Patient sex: M
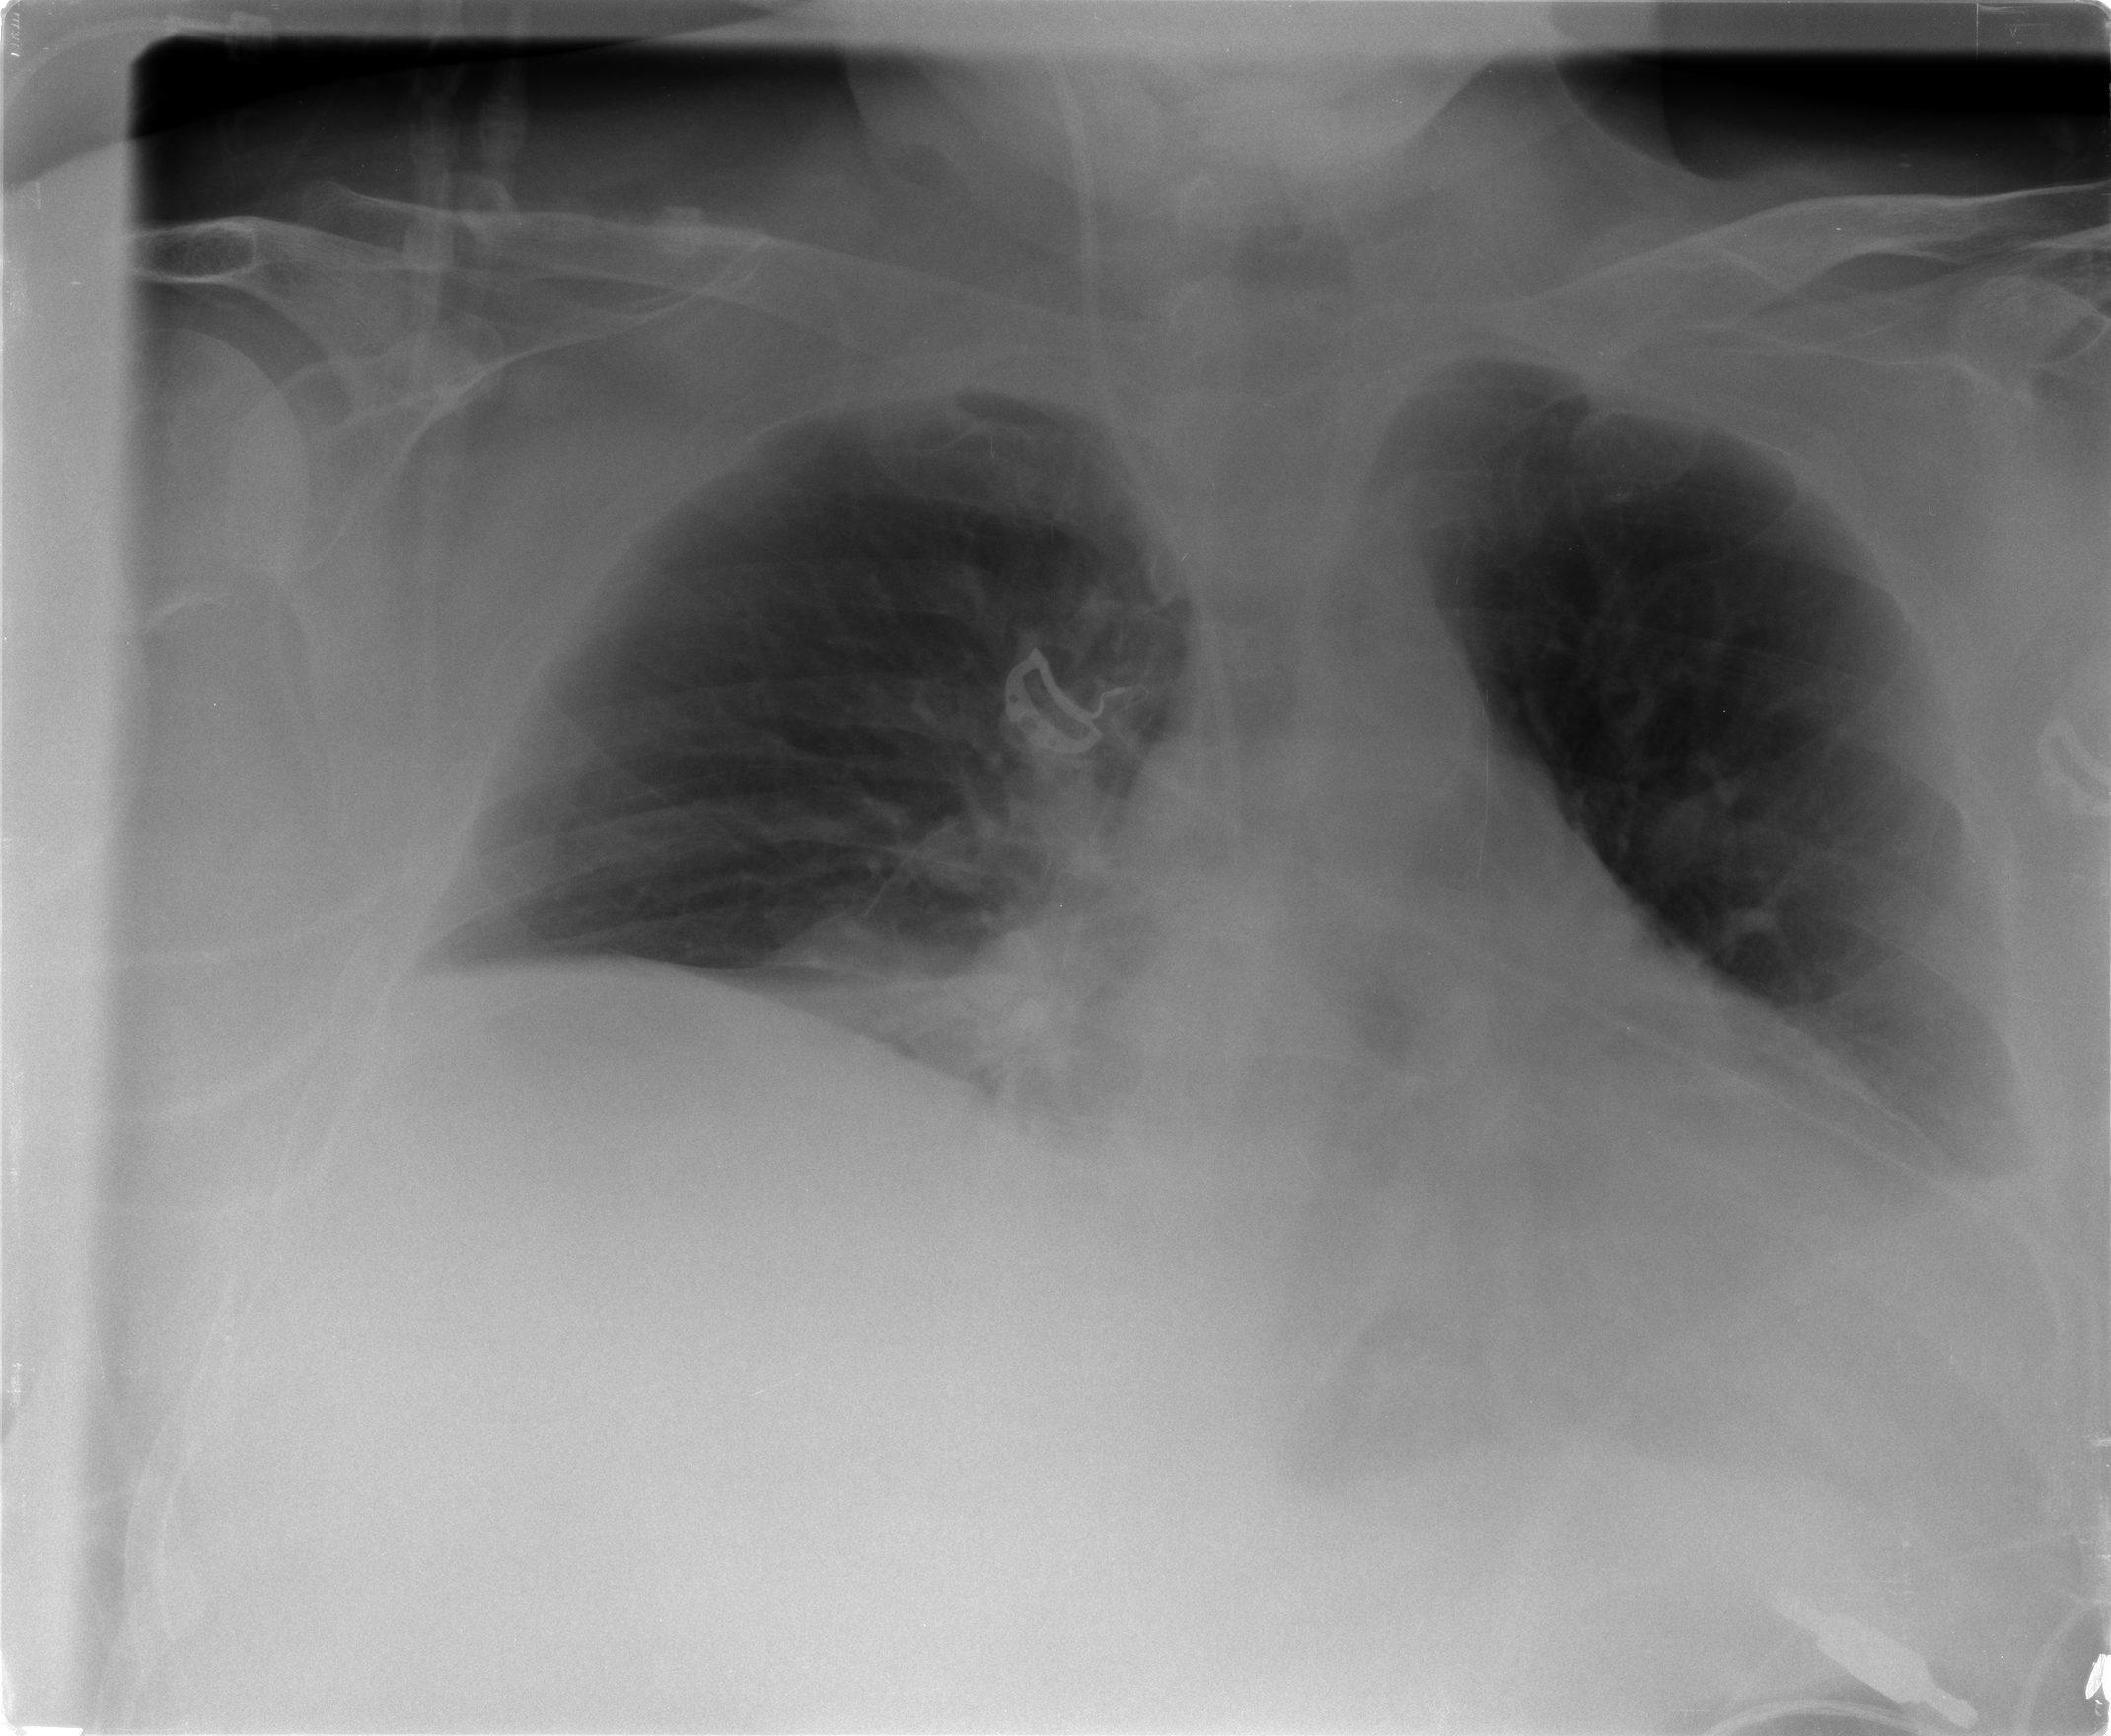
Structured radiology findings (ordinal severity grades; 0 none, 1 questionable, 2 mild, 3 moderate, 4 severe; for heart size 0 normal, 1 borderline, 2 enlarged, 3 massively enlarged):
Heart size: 2
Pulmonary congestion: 0
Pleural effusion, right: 0
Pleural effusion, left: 2
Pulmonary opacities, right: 0
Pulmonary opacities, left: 0
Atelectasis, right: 2
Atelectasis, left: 2